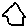
Label: house